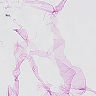
Metastatic tissue present: no